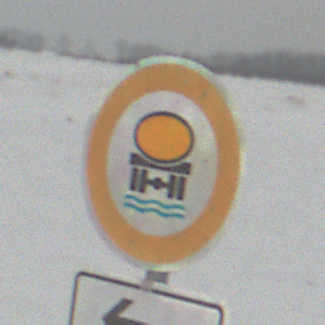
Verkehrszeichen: VerbotFahrzeugeWassergefaehrdenderLadung
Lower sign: RichtungsangabeDurchPfeile2
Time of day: MorningAfternoon
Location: Outdoor (Nature)
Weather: Overcast
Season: Winter
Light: Natural